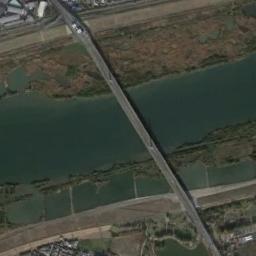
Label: bridge